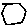
Label: hexagon